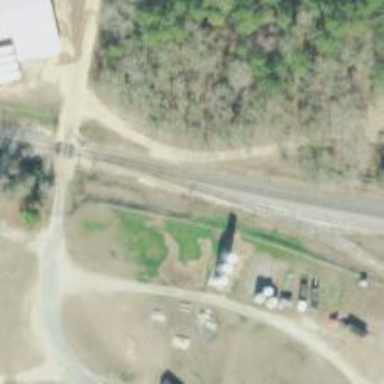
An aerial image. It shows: Railway spur junction.